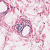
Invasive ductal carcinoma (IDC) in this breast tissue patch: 0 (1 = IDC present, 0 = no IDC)